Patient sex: M
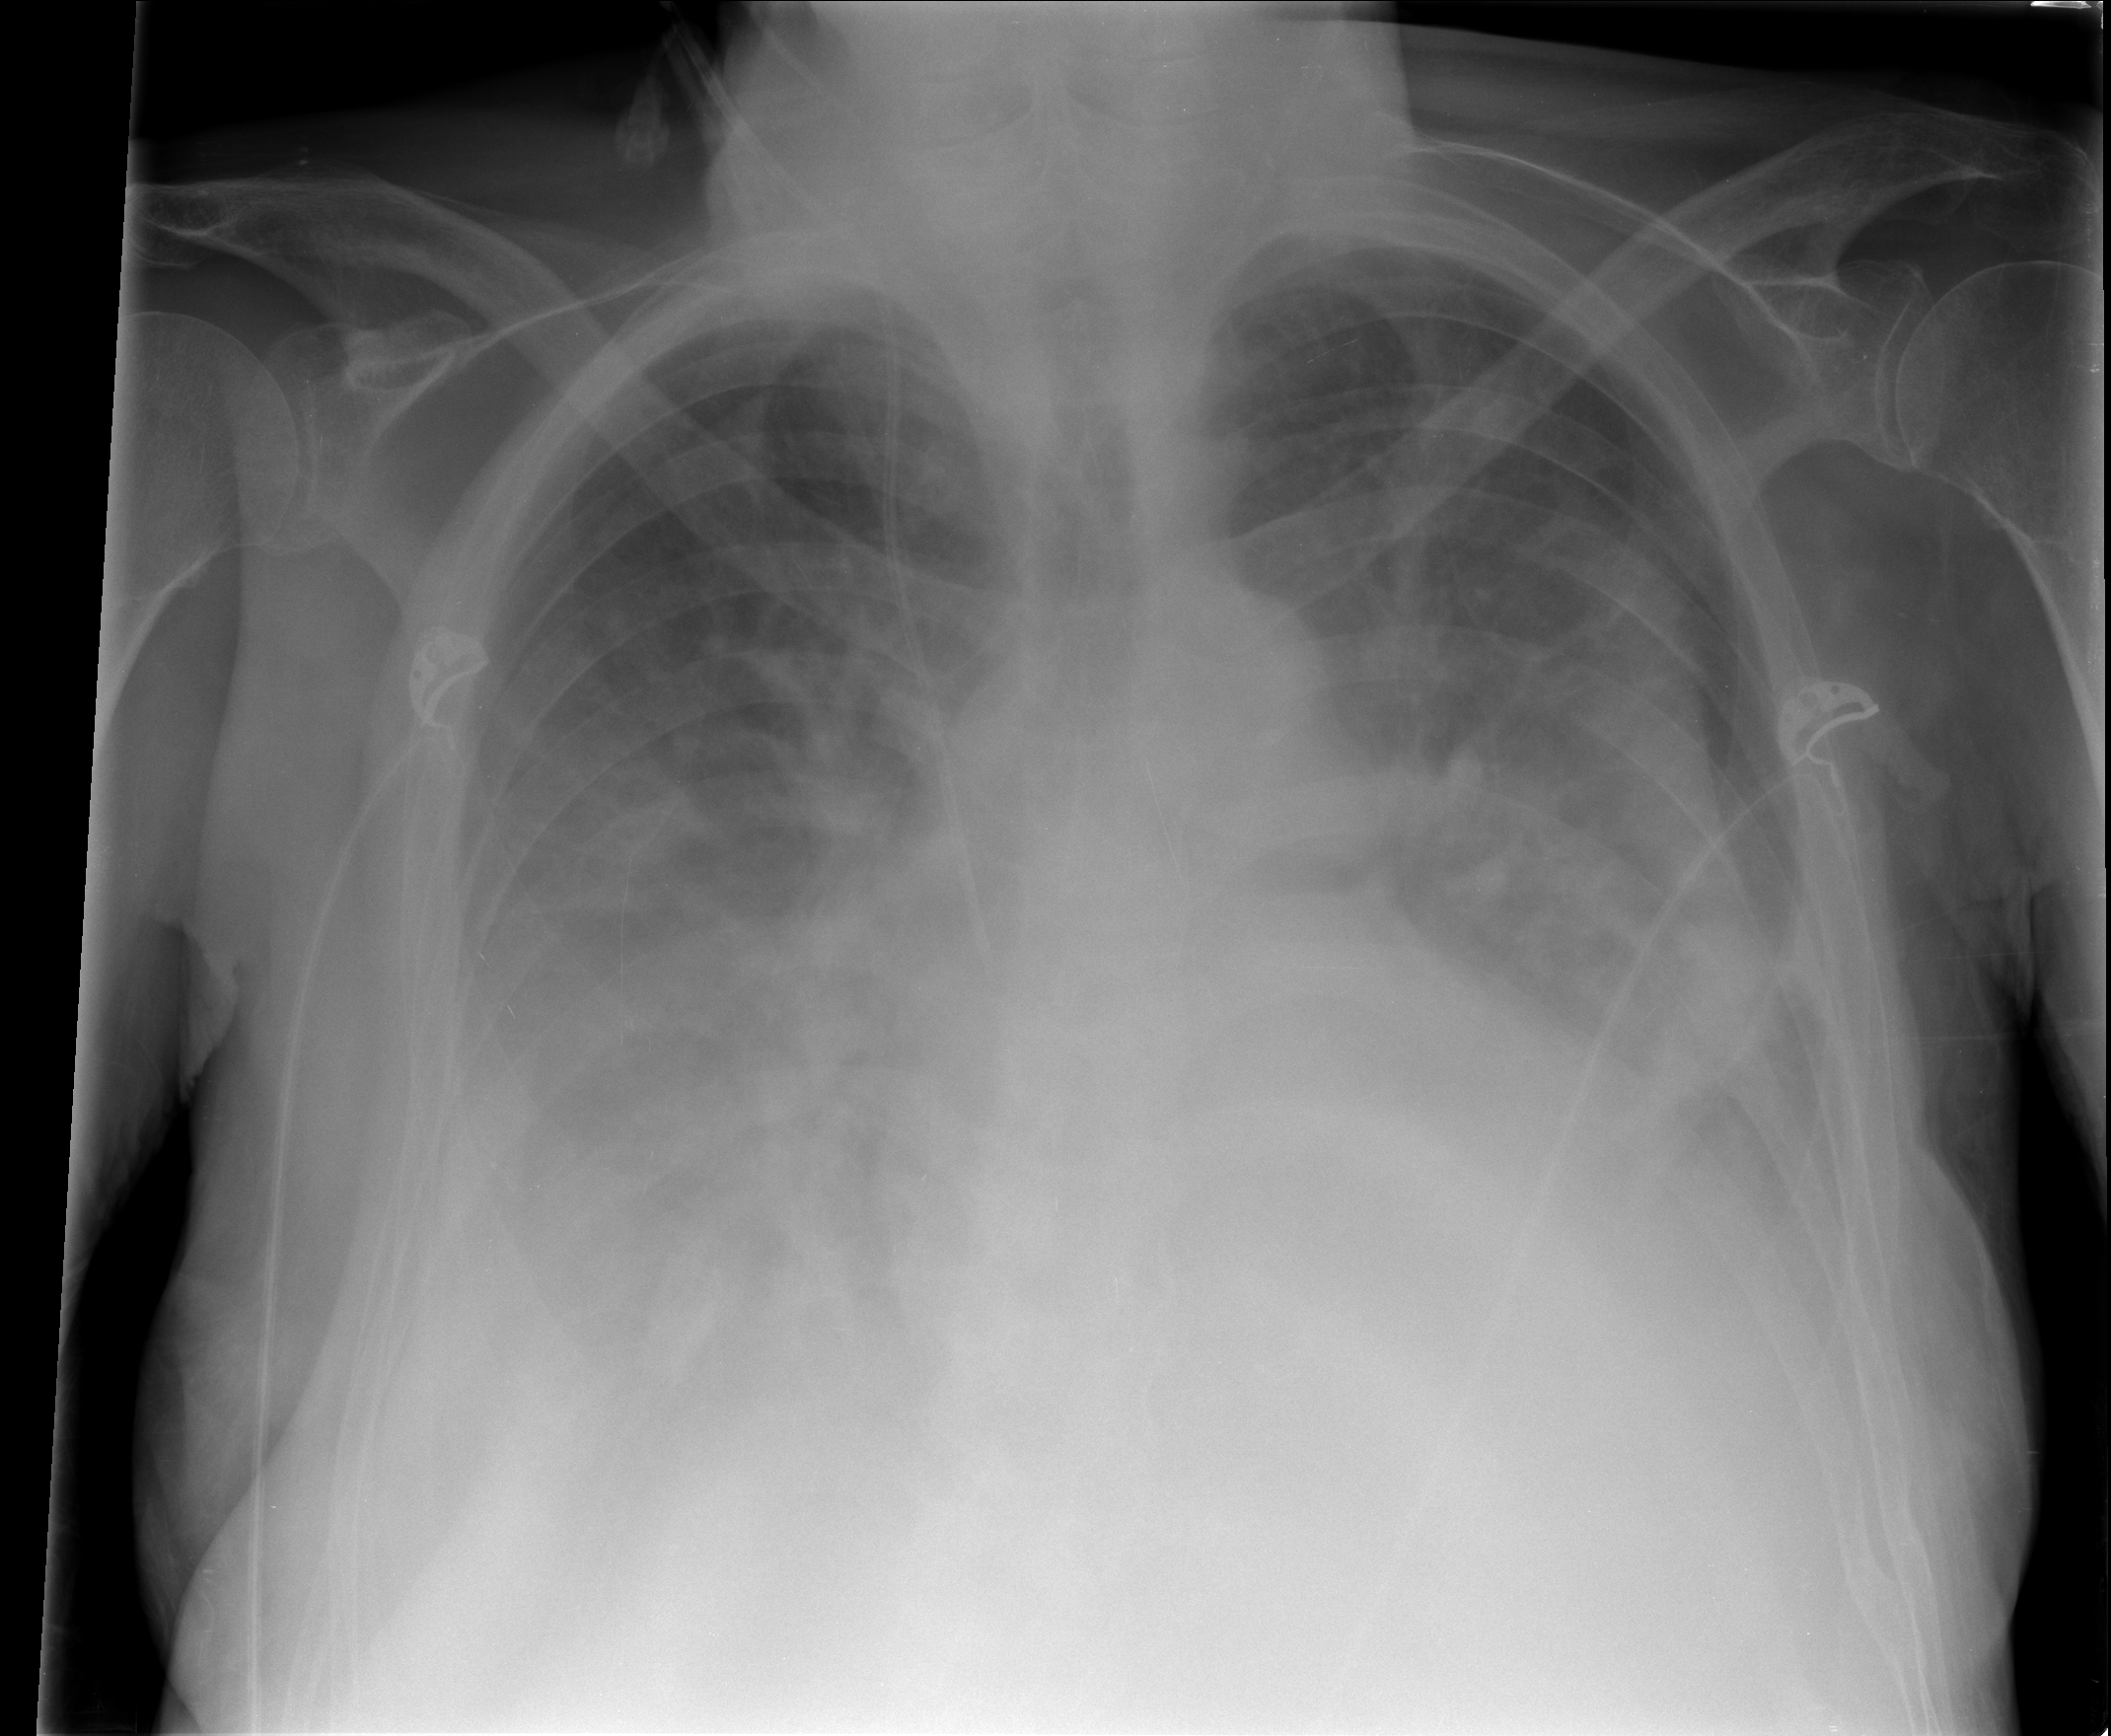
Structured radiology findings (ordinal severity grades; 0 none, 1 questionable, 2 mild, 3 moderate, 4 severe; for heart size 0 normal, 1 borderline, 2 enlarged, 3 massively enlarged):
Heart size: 2
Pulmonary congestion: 2
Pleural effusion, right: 2
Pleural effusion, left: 2
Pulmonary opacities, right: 2
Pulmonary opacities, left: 2
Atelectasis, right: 2
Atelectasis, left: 2